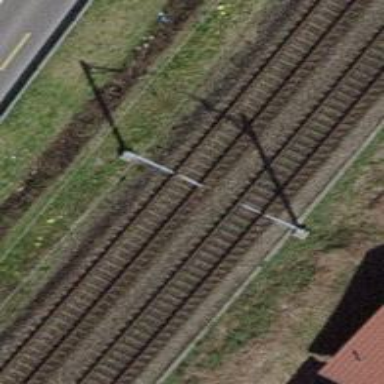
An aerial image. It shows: Railway track with contact line for electrification.